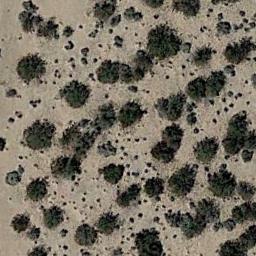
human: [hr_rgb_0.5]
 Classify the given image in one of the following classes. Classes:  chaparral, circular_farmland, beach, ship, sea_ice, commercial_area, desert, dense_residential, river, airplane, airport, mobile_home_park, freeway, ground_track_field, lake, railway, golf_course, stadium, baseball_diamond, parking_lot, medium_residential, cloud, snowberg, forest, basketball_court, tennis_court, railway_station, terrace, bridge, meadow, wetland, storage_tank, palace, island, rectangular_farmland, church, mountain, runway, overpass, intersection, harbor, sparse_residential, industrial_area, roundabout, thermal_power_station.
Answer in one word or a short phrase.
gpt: chaparral